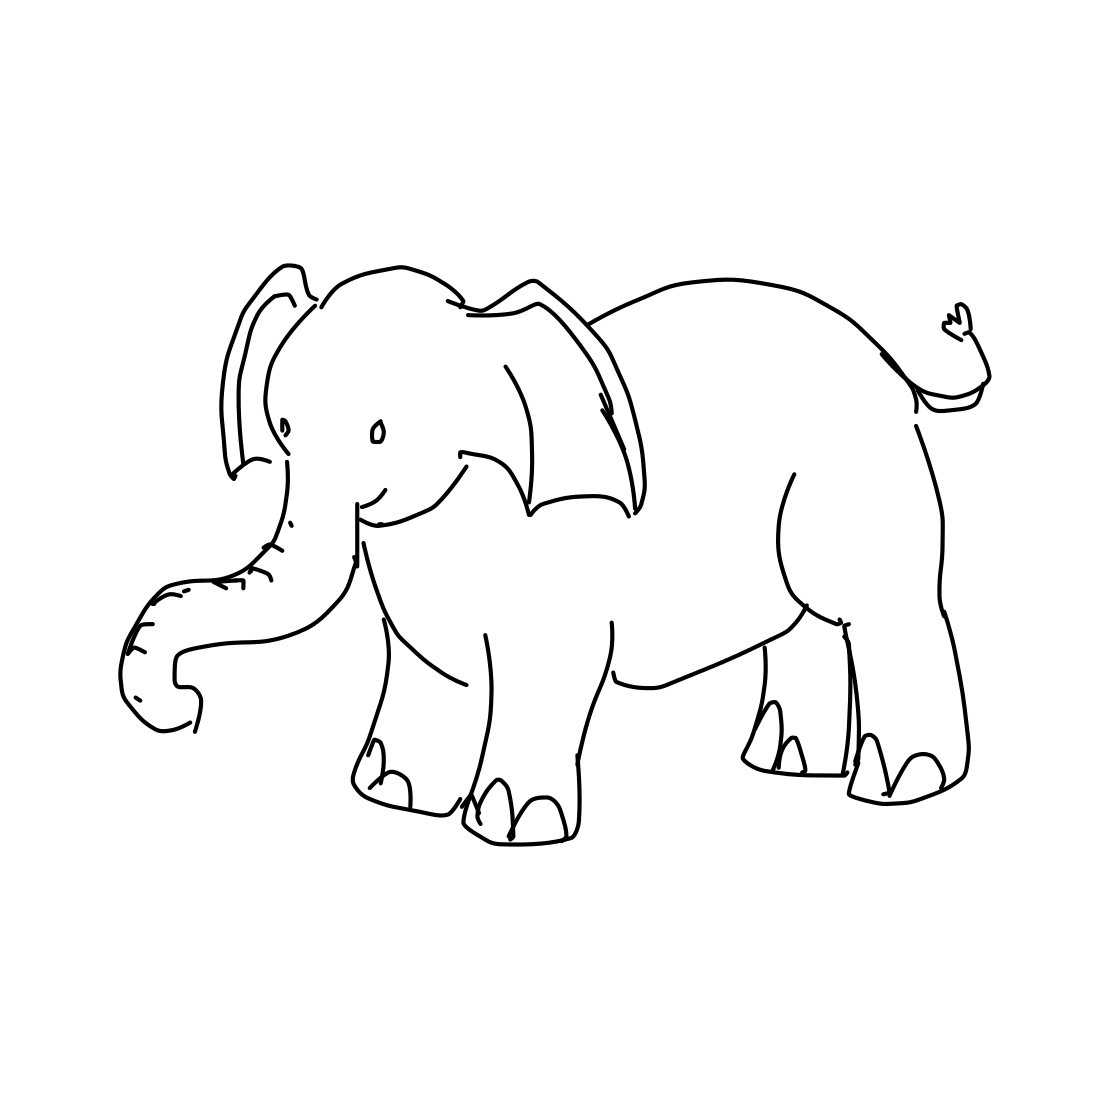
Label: elephant